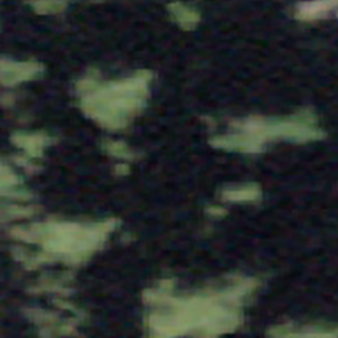
Label: other